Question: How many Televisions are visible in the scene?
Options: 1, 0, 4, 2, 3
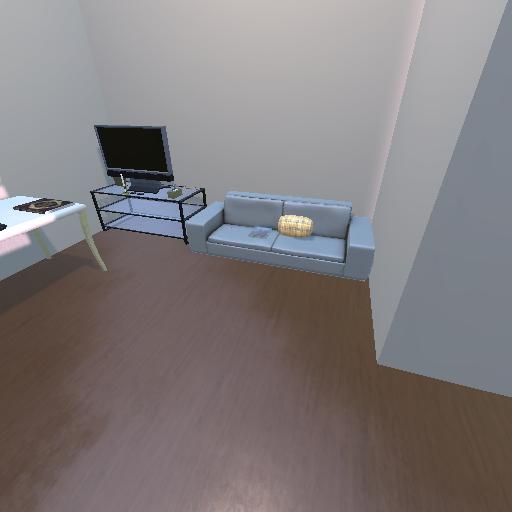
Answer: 1